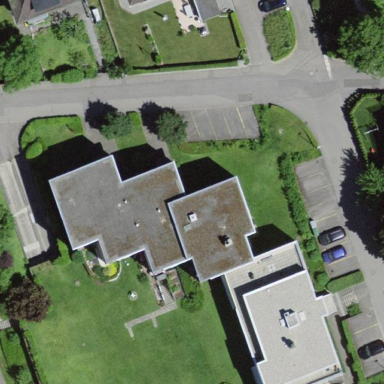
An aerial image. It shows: Terrace building.